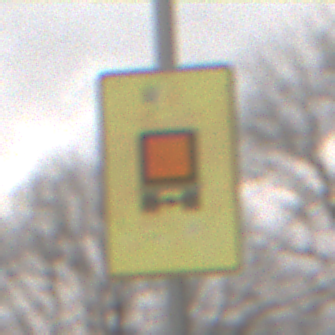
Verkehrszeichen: KennzeichnungspflichtigeFahrzeugeGefaehrlicheGueterOhnePfeilsymbol
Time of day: Midday
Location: Outdoor (Nature)
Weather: Overcast
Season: NotSpecified
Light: Natural